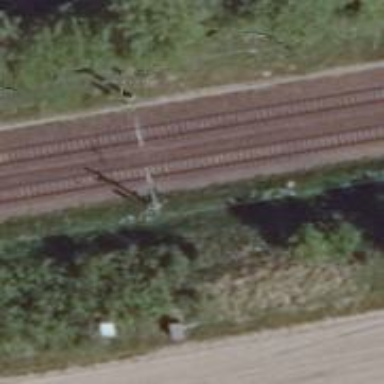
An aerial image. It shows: Milestone along the railway with catenary mast.